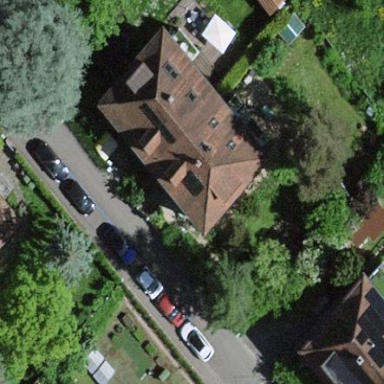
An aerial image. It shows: Semidetached house.